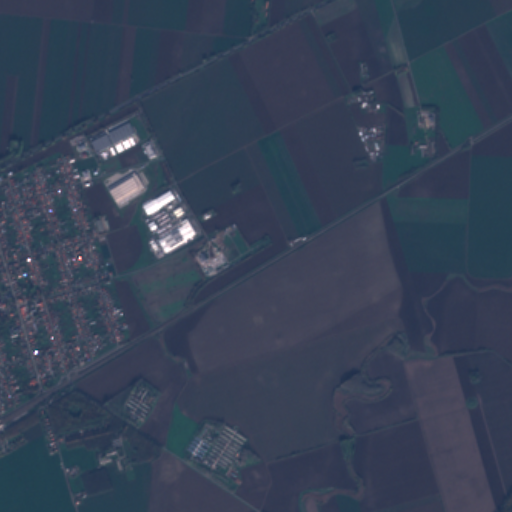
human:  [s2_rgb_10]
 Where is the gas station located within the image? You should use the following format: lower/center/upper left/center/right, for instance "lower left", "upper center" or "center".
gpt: The gas station is located in the center of the image.
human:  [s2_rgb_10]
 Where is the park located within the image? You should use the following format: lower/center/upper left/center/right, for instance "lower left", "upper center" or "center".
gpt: The park is located in the lower left of the image.
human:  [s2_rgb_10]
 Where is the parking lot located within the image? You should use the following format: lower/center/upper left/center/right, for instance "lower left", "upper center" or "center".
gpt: There is no parking lot in the image.